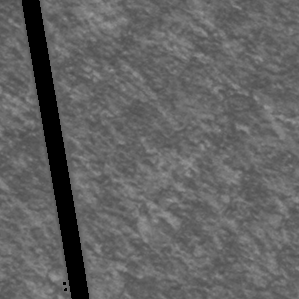
Label: frost